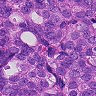
Metastatic tissue present: yes